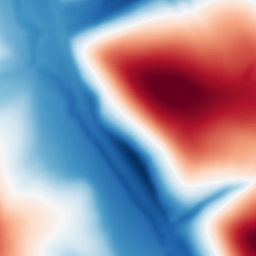
Category: multiscale
Decomposition family: dog
Decomposition parameters: sigma_low: 3
sigma_high: 100
Upsampling method: linear_exact
Upsampling parameters: scale: 8
Upsampling scale: 8